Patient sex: F
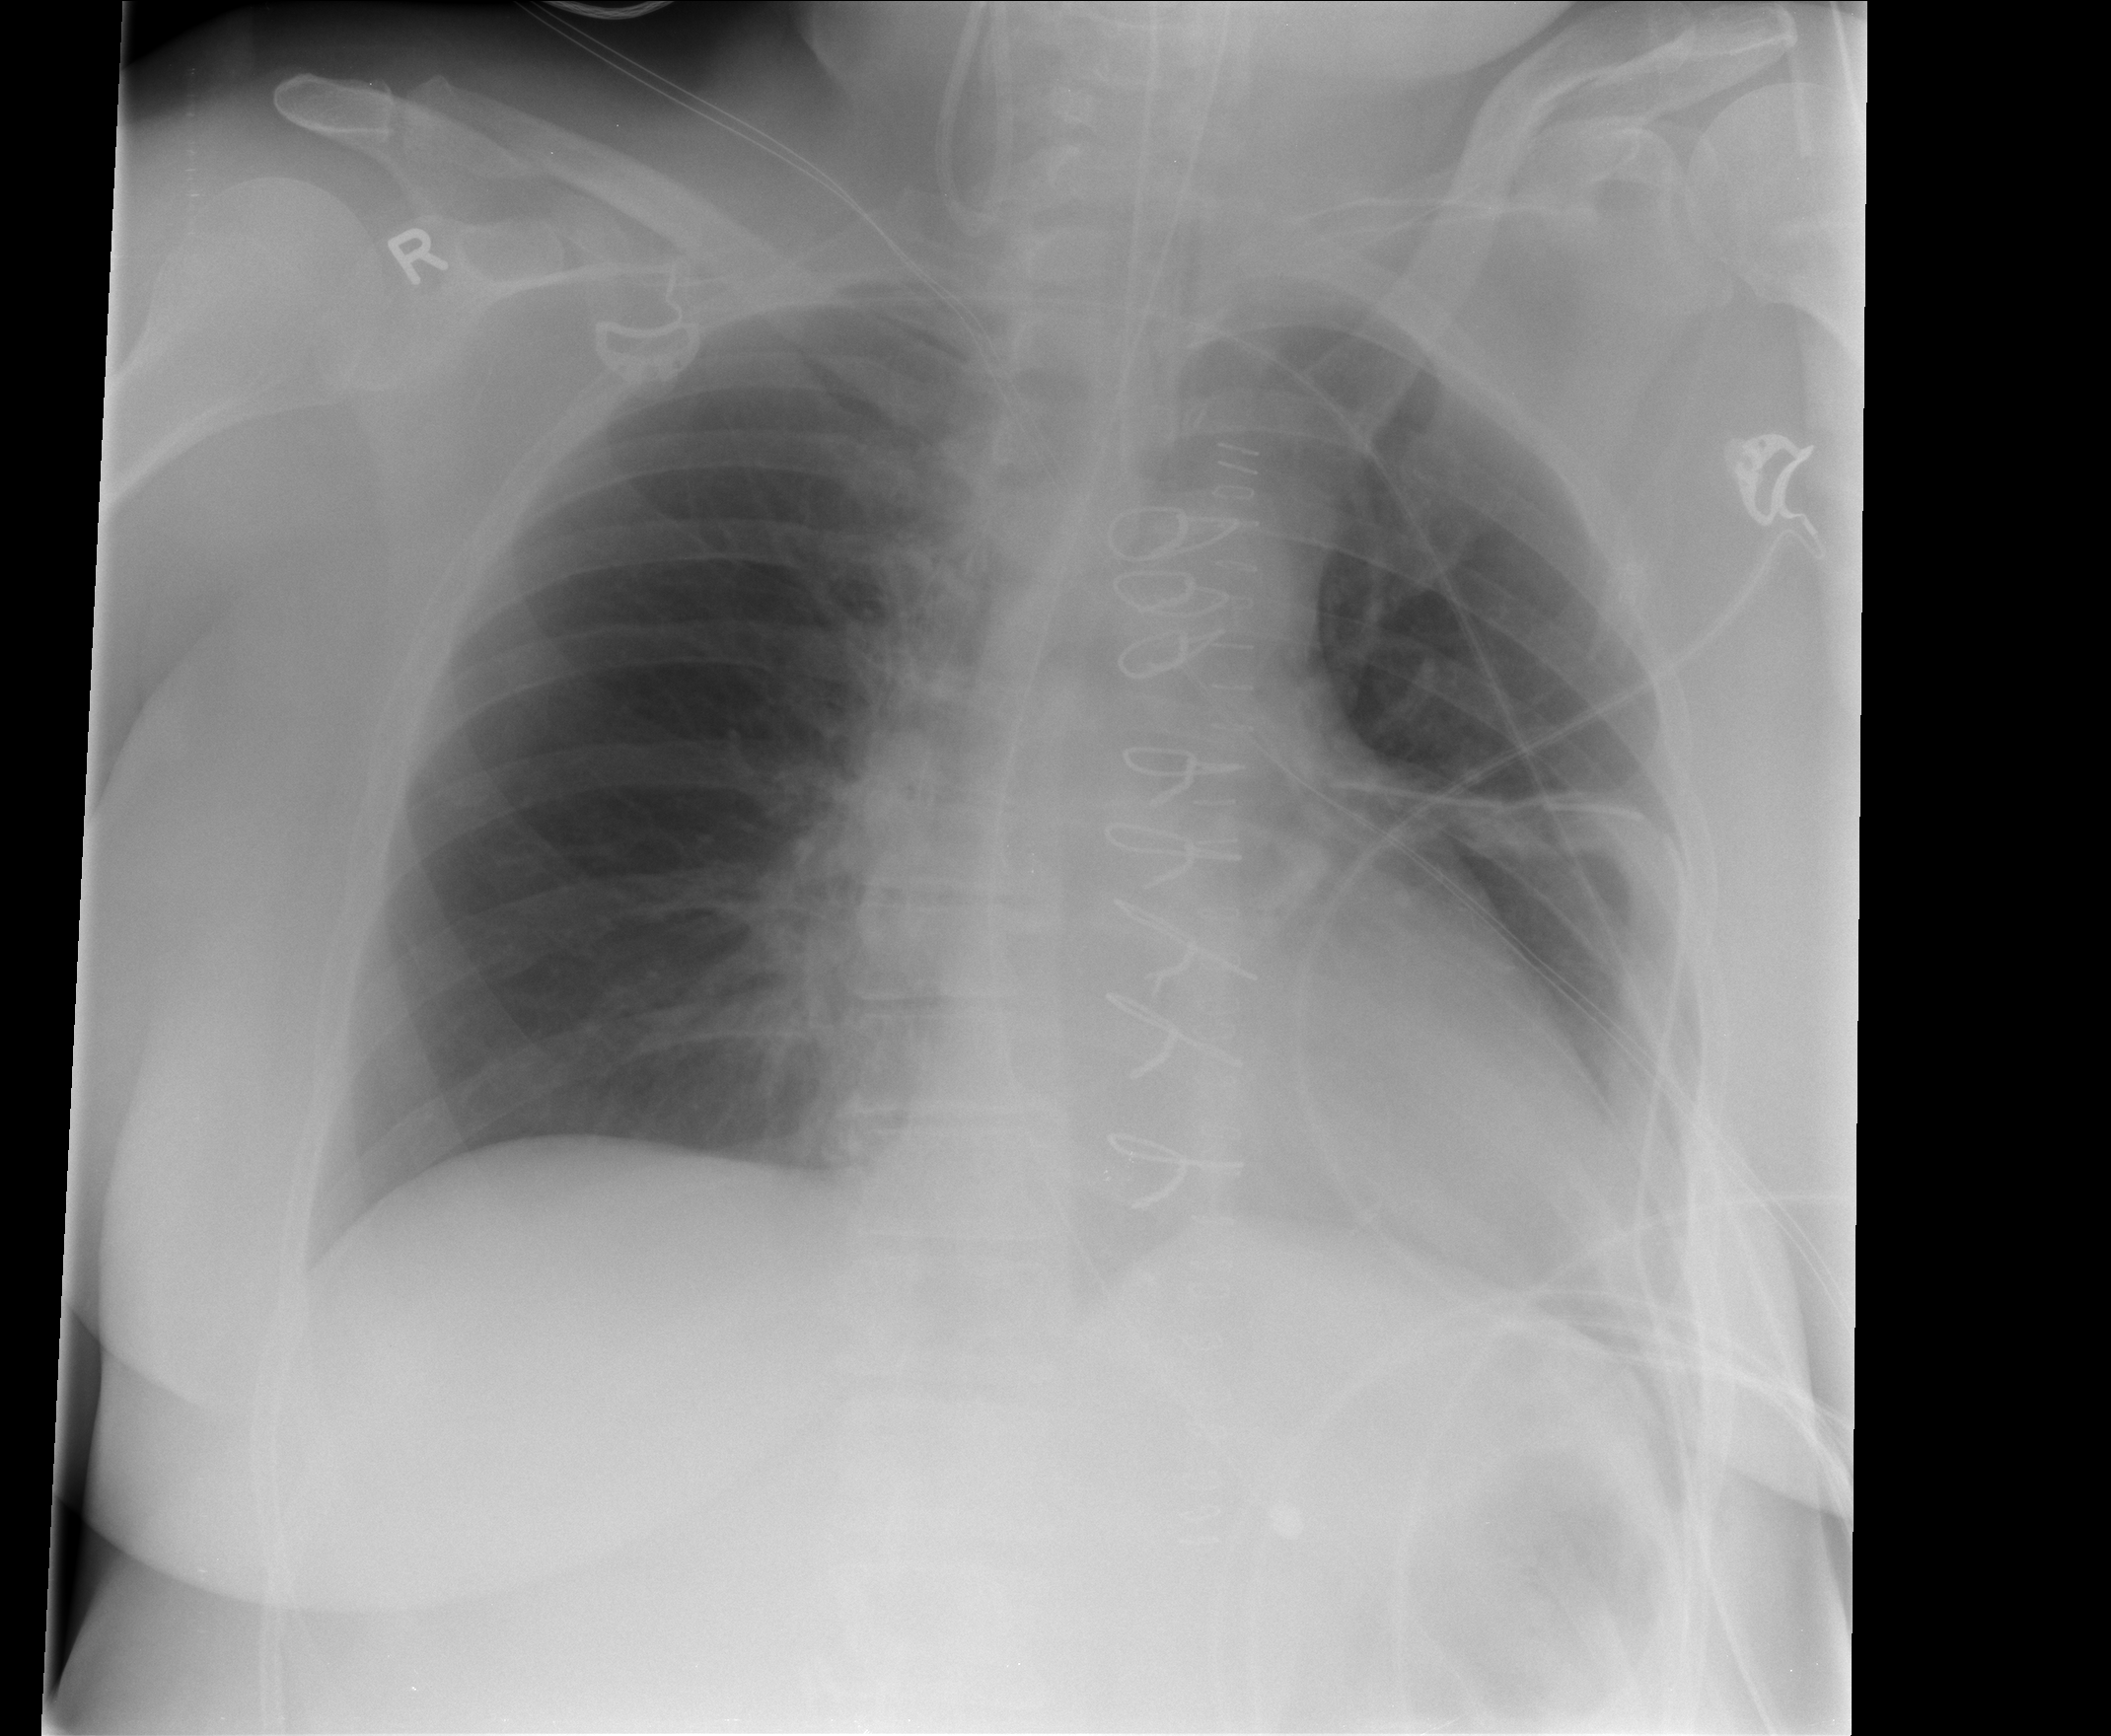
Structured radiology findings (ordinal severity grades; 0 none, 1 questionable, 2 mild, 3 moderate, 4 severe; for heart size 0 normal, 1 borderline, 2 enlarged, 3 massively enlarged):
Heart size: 1
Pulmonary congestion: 0
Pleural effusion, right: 0
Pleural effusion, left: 0
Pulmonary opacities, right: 0
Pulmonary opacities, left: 0
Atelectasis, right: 0
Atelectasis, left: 1